Question: I have no idea what this is even called so not sure where to start, hoping you all are able to point me in the right direction. I am trying to create something like this:

The idea being that when a user types something in and then separates with a comma, their input into this form field will turn into a little tag-like box that they can then delete with the x.
Any ideas on where to start?
Thanks!
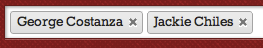
Answer: Here is simple example: <URL>
HTML:
'''
<form>
Tags:
<div class="tag_field">
<input type="text">
<input type="hidden" name="tags">
</div>
<br>
<input type="submit" value="Submit">
</form>
'''
CSS:
'''
.tag_buttons {
position: absolute;
}
.tag_buttons div {
display:inline-block;
margin: 2px;
border: 1px solid #666;
padding: 1px;
}
.tag_field input[type=text] {
padding: 5px;
width: 300px;
border: 1px solid #666;
}
'''
JavaScript:
'''
$(".tag_field").each(function() {
var buttons = $("<div/>");
var input = $(this).find("input[type=text]");
var output = $(this).find("input[type=hidden]");
var update_padding = function() {
input.css("padding-left", buttons.width() + 2);
};
setInterval(update_padding, 300);
$(this).prepend(buttons);
buttons.addClass("tag_buttons");
buttons.css({ left: input.offset().left + 1,
top: input.offset().top + 2 });
input.bind("keyup change paste", function() {
var i = input.val().indexOf(",");
if (i >= 0) {
var new_tag = input.val().substr(0, i);
input.val(input.val().substr(i+1));
buttons.append("<div id='button'><span class='value'>"+new_tag+"</span> <span class='close'>(x)</span></div>");
}
});
var form = $(this).closest("form");
if (form.length > 0) {
form.submit(function() {
var v = [];
form.find(".tag_buttons div").each(function() {
v.push($(this).find(".value").html());
});
output.val(v.join(","));
return false;
});
}
});
$(document).on("click", ".tag_buttons span.close", {}, function(e) {
$(e.target).closest("div").detach();
});
'''